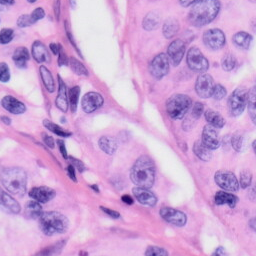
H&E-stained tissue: Skin